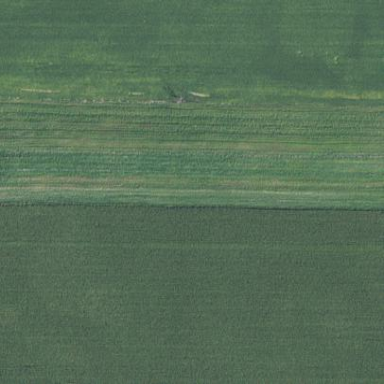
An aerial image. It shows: Agricultural meadow.